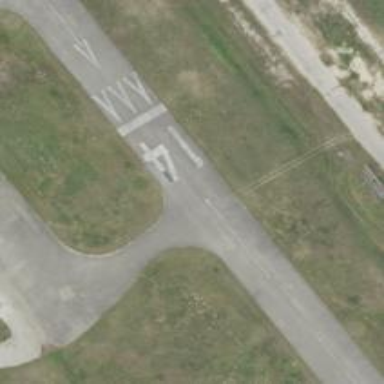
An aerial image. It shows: View of taxiway at the airport.